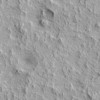
Label: not_dusty